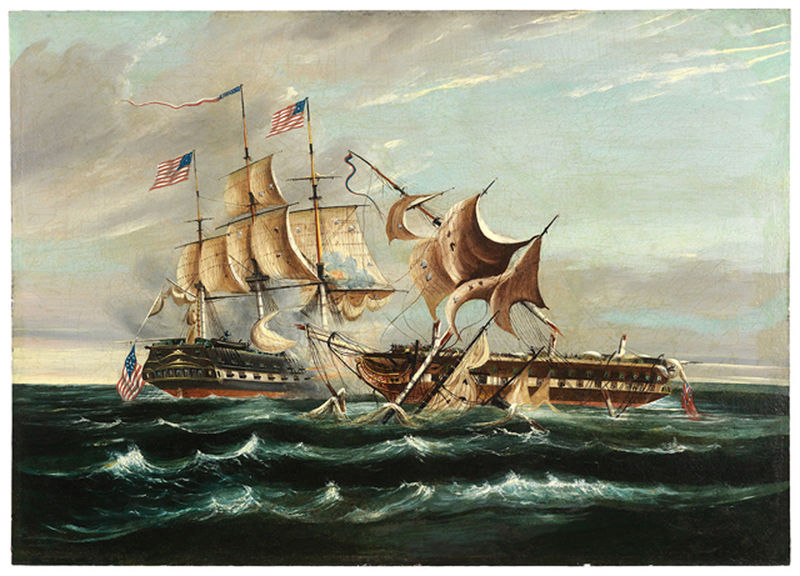
Titel: The Capture of the Guerrière by the Constitution
Künstler: Thomas Chambers
Standort: Amherst (Massachusetts, USA)
Institution: Mead Art Museum, Amherst College
Schlagwörter: clouds, ocean, sea, ship, water, waves, horizon, america, battle, accident, mast, sail, flag, flags, boot, schiff, american, wolken, ships, sunset, meer, segel, sails, poop, broken, sailboat, poles, sinking, wellen, crew, deck, waterscape, naval, united states, rigging, flagge, amerika, sink, enterprise, sunk, broken flag, mainmast